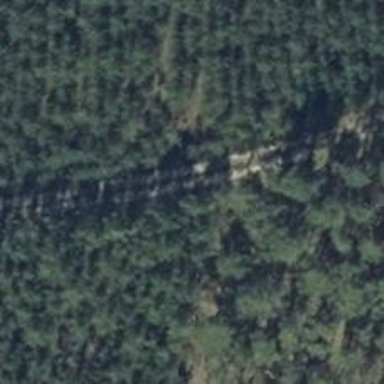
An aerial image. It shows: Track road.